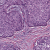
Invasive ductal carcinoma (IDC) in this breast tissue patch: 0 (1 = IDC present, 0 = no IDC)